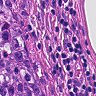
Metastatic tissue present: yes